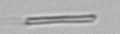
Label: fiber